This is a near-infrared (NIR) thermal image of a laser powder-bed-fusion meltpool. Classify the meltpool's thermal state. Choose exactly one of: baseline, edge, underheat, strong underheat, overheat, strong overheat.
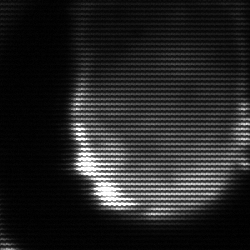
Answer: edge